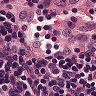
Metastatic tissue present: no